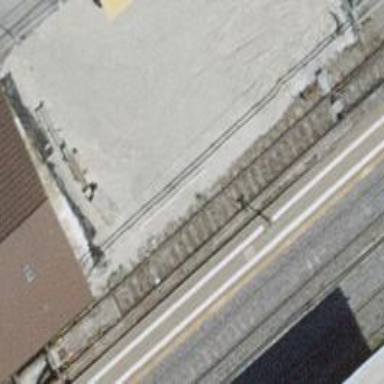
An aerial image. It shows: Railway buffer stop.